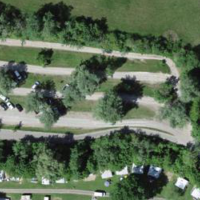
EUNIS habitat code: 16
Species observed at this site:
Milvus milvus
Populus tremula
Gryllus campestris